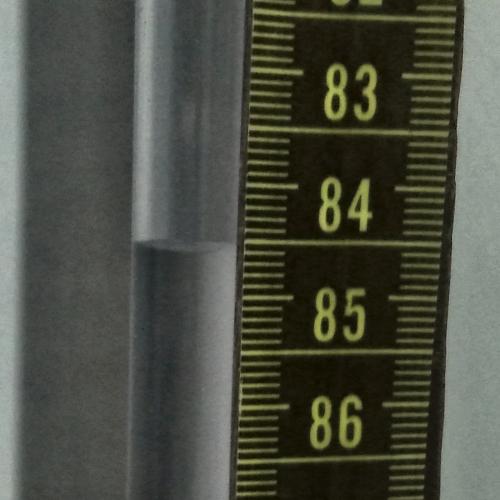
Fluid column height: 84.5 cm